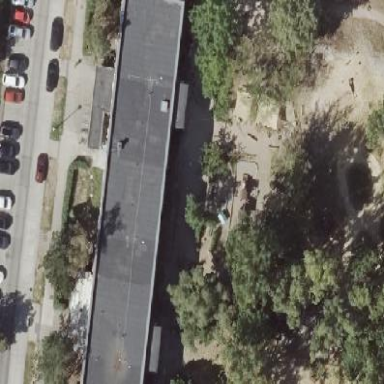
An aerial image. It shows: Kindergarten.